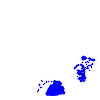
Particle: pion